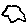
Label: cloud